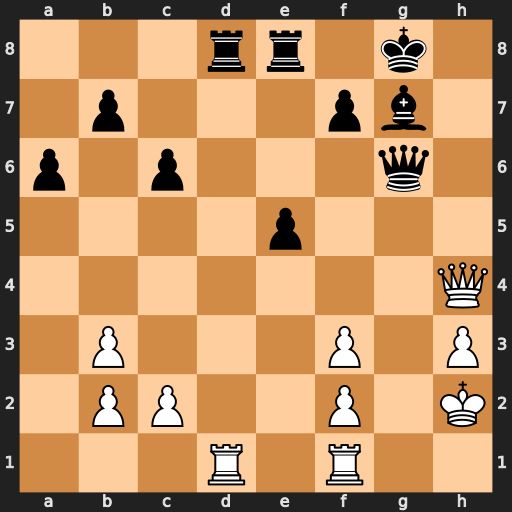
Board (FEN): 3rr1k1/1p3pb1/p1p3q1/4p3/7Q/1P3P1P/1PP2P1K/3R1R2
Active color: w
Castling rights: -
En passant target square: -
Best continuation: Rxd8 Rxd8 Qxd8+